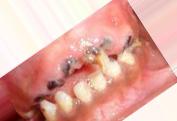
Condition: Caries